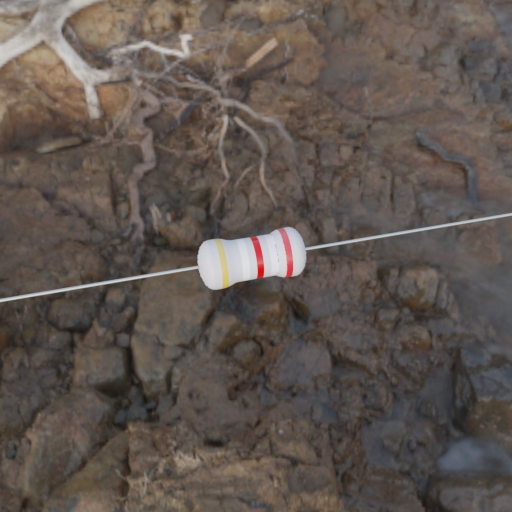
Resistor colour bands (in order): gold, white, red, white, red